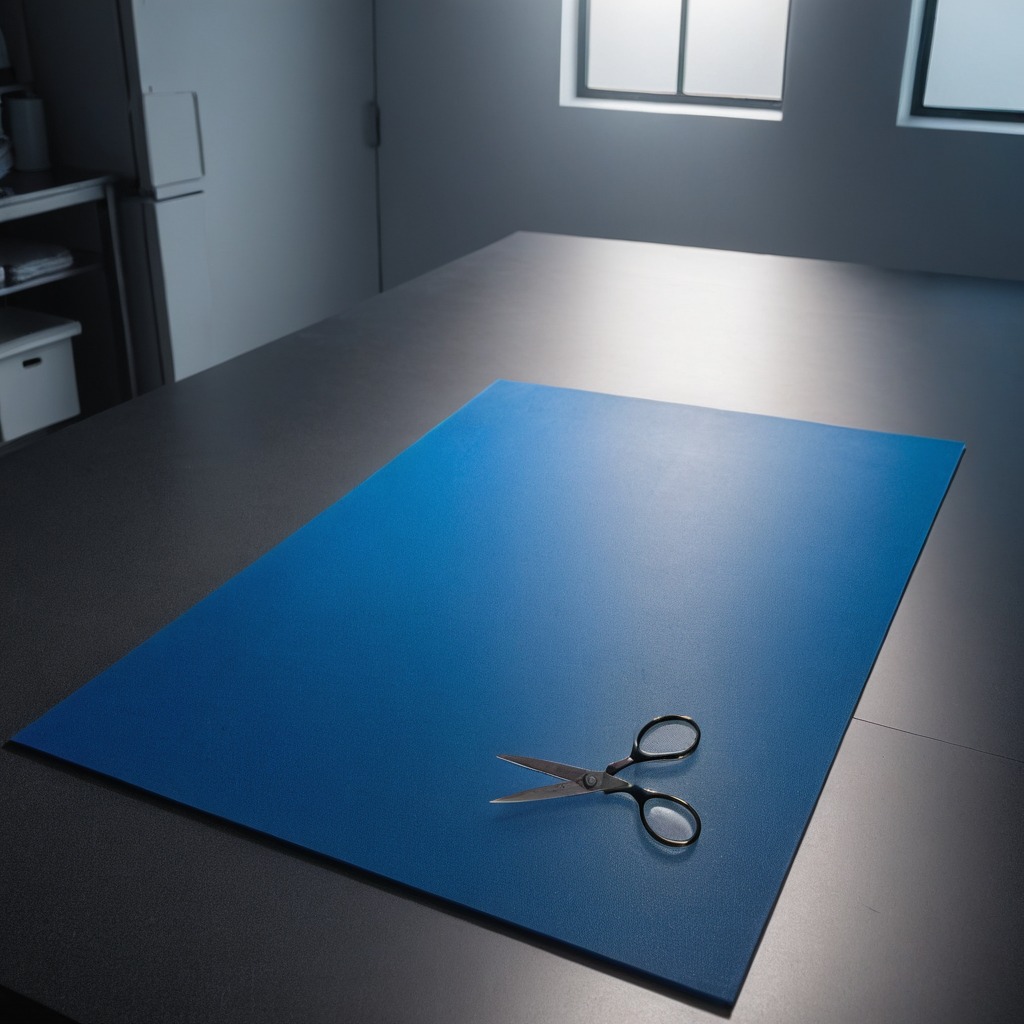
A scissor is lying on the granite tabletop.